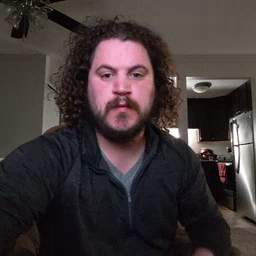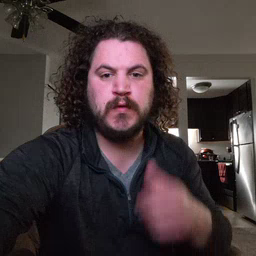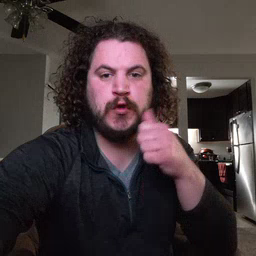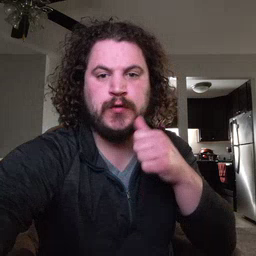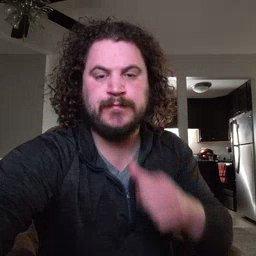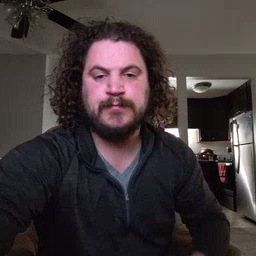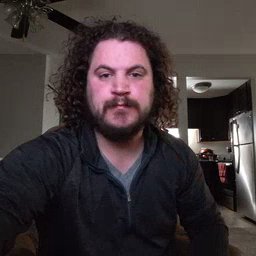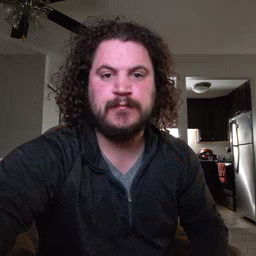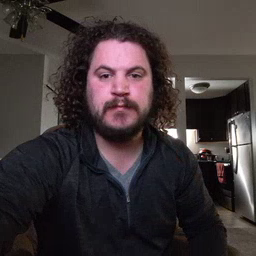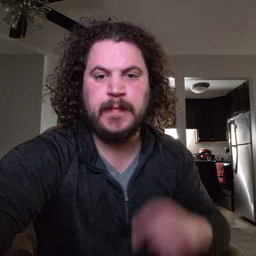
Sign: girl